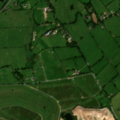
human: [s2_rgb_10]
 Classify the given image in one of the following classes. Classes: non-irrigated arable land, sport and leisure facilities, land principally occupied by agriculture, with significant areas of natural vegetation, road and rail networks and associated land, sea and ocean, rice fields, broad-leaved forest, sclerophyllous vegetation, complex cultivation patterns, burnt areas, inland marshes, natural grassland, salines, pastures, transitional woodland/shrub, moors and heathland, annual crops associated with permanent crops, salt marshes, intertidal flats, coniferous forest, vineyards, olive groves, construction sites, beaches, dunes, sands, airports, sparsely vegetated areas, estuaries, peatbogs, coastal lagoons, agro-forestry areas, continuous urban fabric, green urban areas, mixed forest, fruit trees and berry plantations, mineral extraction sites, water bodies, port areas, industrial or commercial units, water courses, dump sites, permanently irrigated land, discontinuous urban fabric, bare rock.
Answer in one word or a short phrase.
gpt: dump sites, sport and leisure facilities, pastures